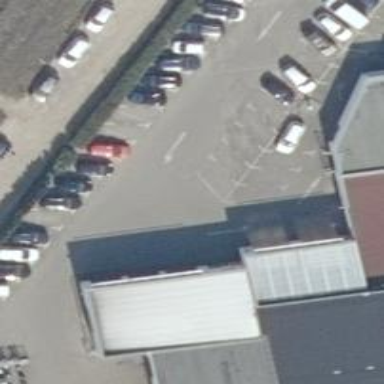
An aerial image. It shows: Parking aisle designated as service road.